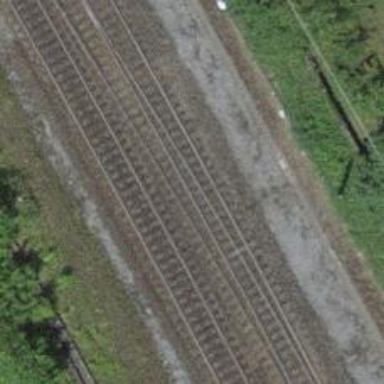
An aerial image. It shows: Single railway track with electrification through contact line.